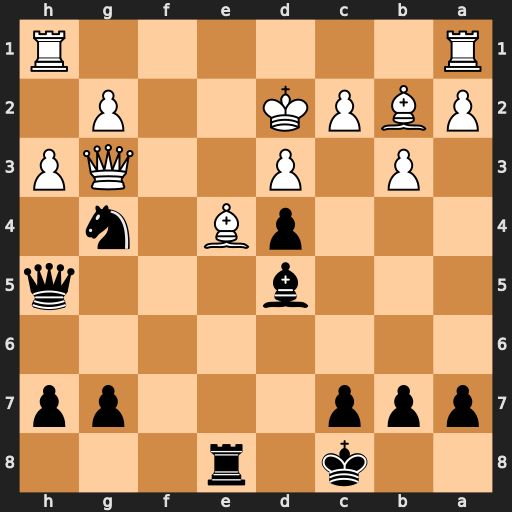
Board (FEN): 2k1r3/ppp3pp/8/3b3q/3pB1n1/1P1P2QP/PBPK2P1/R6R
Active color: b
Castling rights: -
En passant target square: -
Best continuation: Qg5+ Ke2 Bxe4 hxg4 Bxg2+ Kd1 Bxh1